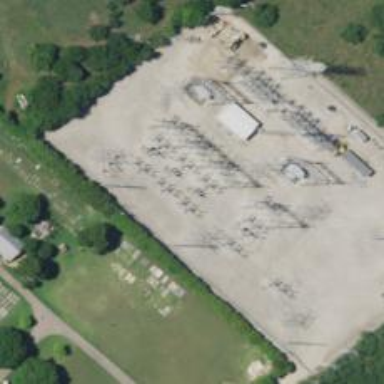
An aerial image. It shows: Switch for power supply.